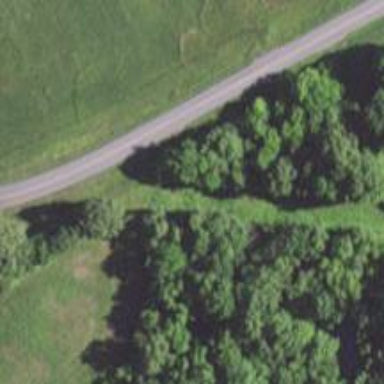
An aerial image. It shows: Tertiary road.